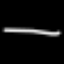
Label: line